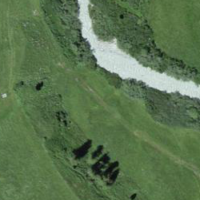
EUNIS habitat code: 26
Species observed at this site:
Anas platyrhynchos